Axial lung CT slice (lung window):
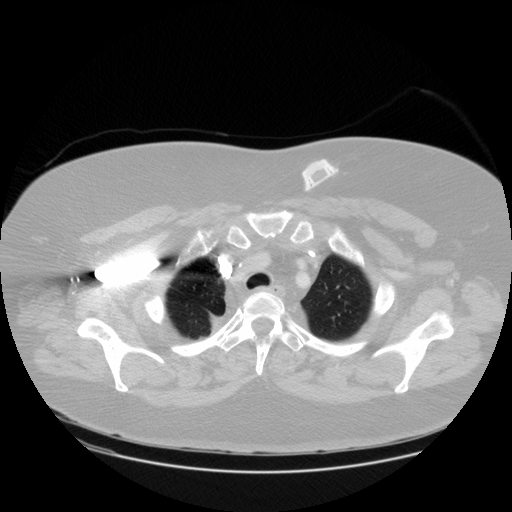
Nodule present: no